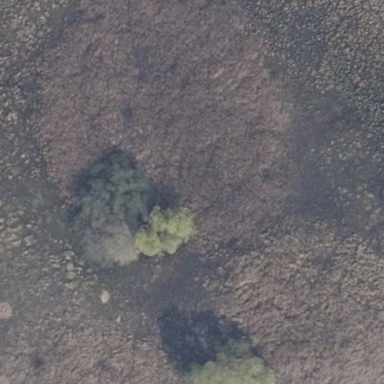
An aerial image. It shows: Reedbed in wetland area.